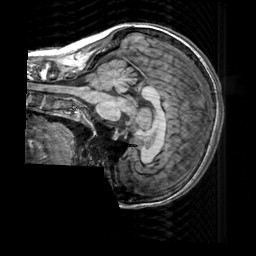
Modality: T1w
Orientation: sagittal
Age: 41
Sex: female
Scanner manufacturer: siemens
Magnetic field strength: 3 T
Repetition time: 2.3 s
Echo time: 0.00303 s